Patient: sex F, age 48
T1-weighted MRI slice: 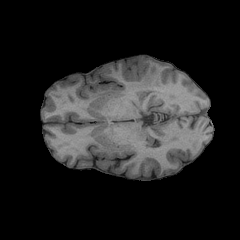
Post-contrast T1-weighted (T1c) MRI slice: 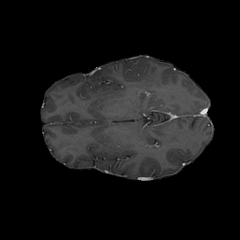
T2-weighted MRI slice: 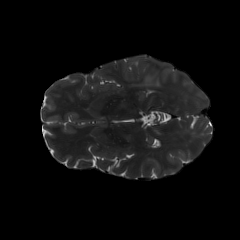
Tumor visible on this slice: yes
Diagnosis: Astrocytoma, IDH-mutant
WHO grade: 3